Question: I have ImageView which needs to be shown in full height available. However at top i have created LinearLayout which contains Text and Image. I want it to display at top but also want to image to fit screen. I have linear layout at bottom and its working fine.
This is my code for LinearLayout which i want to show at top. I have hidden actionbar
'''
<FrameLayout xmlns:android="http://schemas.android.com/apk/res/android"
android:layout_width="match_parent"
android:layout_height="match_parent" >
<LinearLayout
android:id="@+id/actionbar"
android:layout_width="match_parent"
android:layout_height="wrap_content"
android:layout_gravity="top"
android:background="@android:color/black"
android:gravity="top"
android:orientation="horizontal"
android:visibility="visible" >
<ImageView
android:id="@+id/backbutton"
android:layout_width="wrap_content"
android:layout_height="wrap_content"
android:layout_gravity="left"
android:paddingLeft="10dp"
android:src="@drawable/back_button" />
<TextView
android:id="@+id/titleofscreen"
android:layout_width="wrap_content"
android:layout_height="wrap_content"
android:layout_gravity="center"
android:text="Testing"
android:textColor="#22c064"
android:textSize="18sp" />
</LinearLayout>
<ImageView
android:id="@+id/imageShown"
android:layout_width="match_parent"
android:layout_height="wrap_content"
android:adjustViewBounds="true"
android:scaleType="fitXY" />
</FrameLayout>
'''
If i dont set imageView scale type to android:scaleType="fitXY" then it works but image doesnt fit screen.
I want to display image to fit between above bar which contains Text and below it has some icons. But if i make image scaletype ='fitXY' it doesnt display above text. Following is screenshot but i want image to occupy space

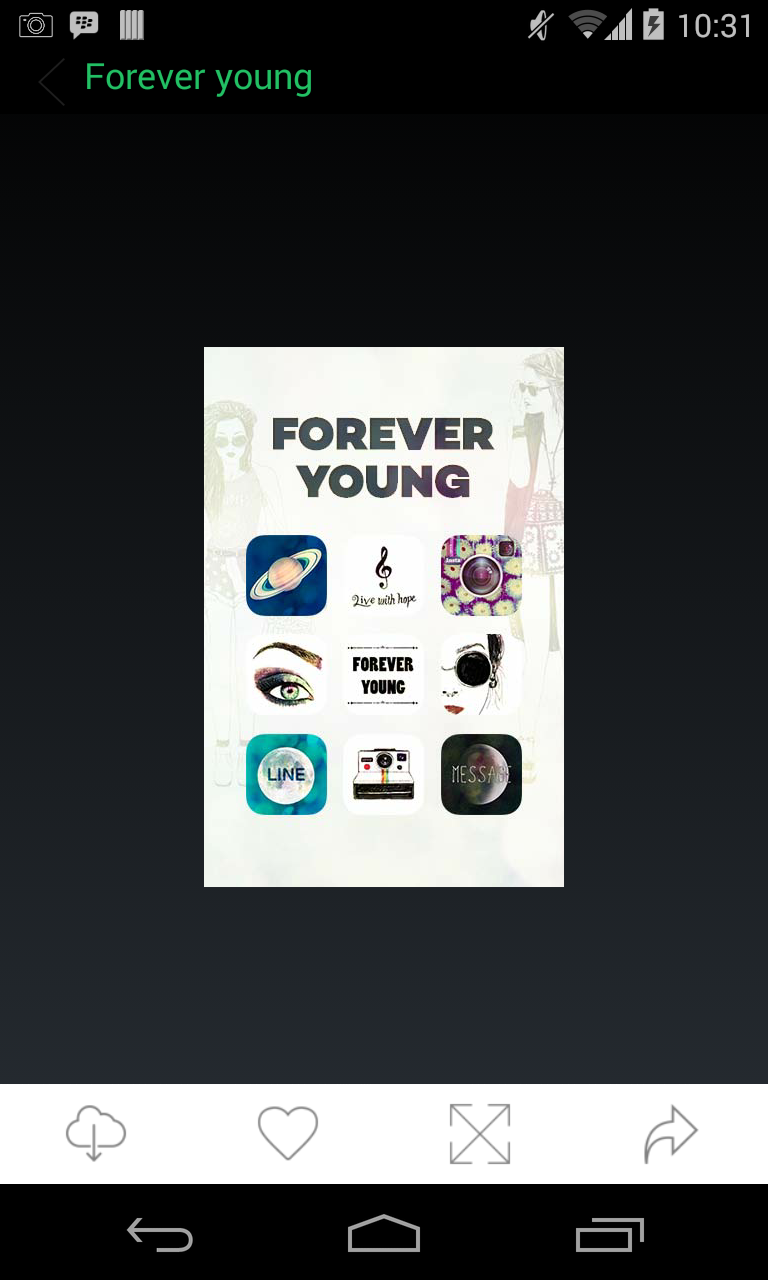
Answer: If you want the image to be below the 'actionbar' you should not use the 'FrameLayout' as a parent. You either should use vertical 'LinearLayout' with weight or 'RelativeLayout". Try following code:
'''
<RelativeLayout xmlns:android="http://schemas.android.com/apk/res/android"
android:layout_width="match_parent"
android:layout_height="match_parent">
<LinearLayout
android:id="@+id/actionbar"
android:layout_width="match_parent"
android:layout_height="wrap_content"
android:layout_gravity="top"
android:background="@android:color/black"
android:gravity="top"
android:orientation="horizontal"
android:visibility="visible" >
<ImageView
android:id="@+id/backbutton"
android:layout_width="wrap_content"
android:layout_height="wrap_content"
android:layout_gravity="left"
android:paddingLeft="10dp"
android:src="@drawable/back_button" />
<TextView
android:id="@+id/titleofscreen"
android:layout_width="wrap_content"
android:layout_height="wrap_content"
android:layout_gravity="center"
android:text="Testing"
android:textColor="#22c064"
android:textSize="18sp" />
</LinearLayout>
<ImageView
android:id="@+id/imageShown"
android:layout_width="match_parent"
android:layout_height="match_parent"
android:layout_below="@+id/actionbar"
android:layout_alignParentBottom="true"
android:scaleType="fitCenter"
/>
</RelativeLayout>
'''
Also I doubt that you use 'fitXY' as 'android:scaleType', because it doesn't maintain the aspect ratio of the image - so your image will be deformed (stretched). In your case you should rather use 'fitCenter', but it depends on how exactly you want to scale your image - you can also play with 'centerInside' or 'centerCrop'.